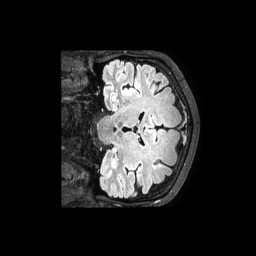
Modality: FLAIR
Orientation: coronal
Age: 63
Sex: male
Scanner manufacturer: philips
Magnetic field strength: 3 T
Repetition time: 4.8 s
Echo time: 0.34 s